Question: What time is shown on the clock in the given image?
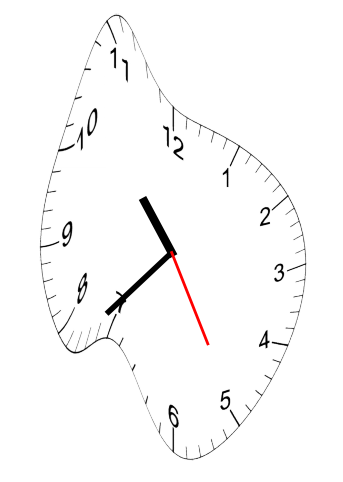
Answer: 10:37:25